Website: apple
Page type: customer-info-address
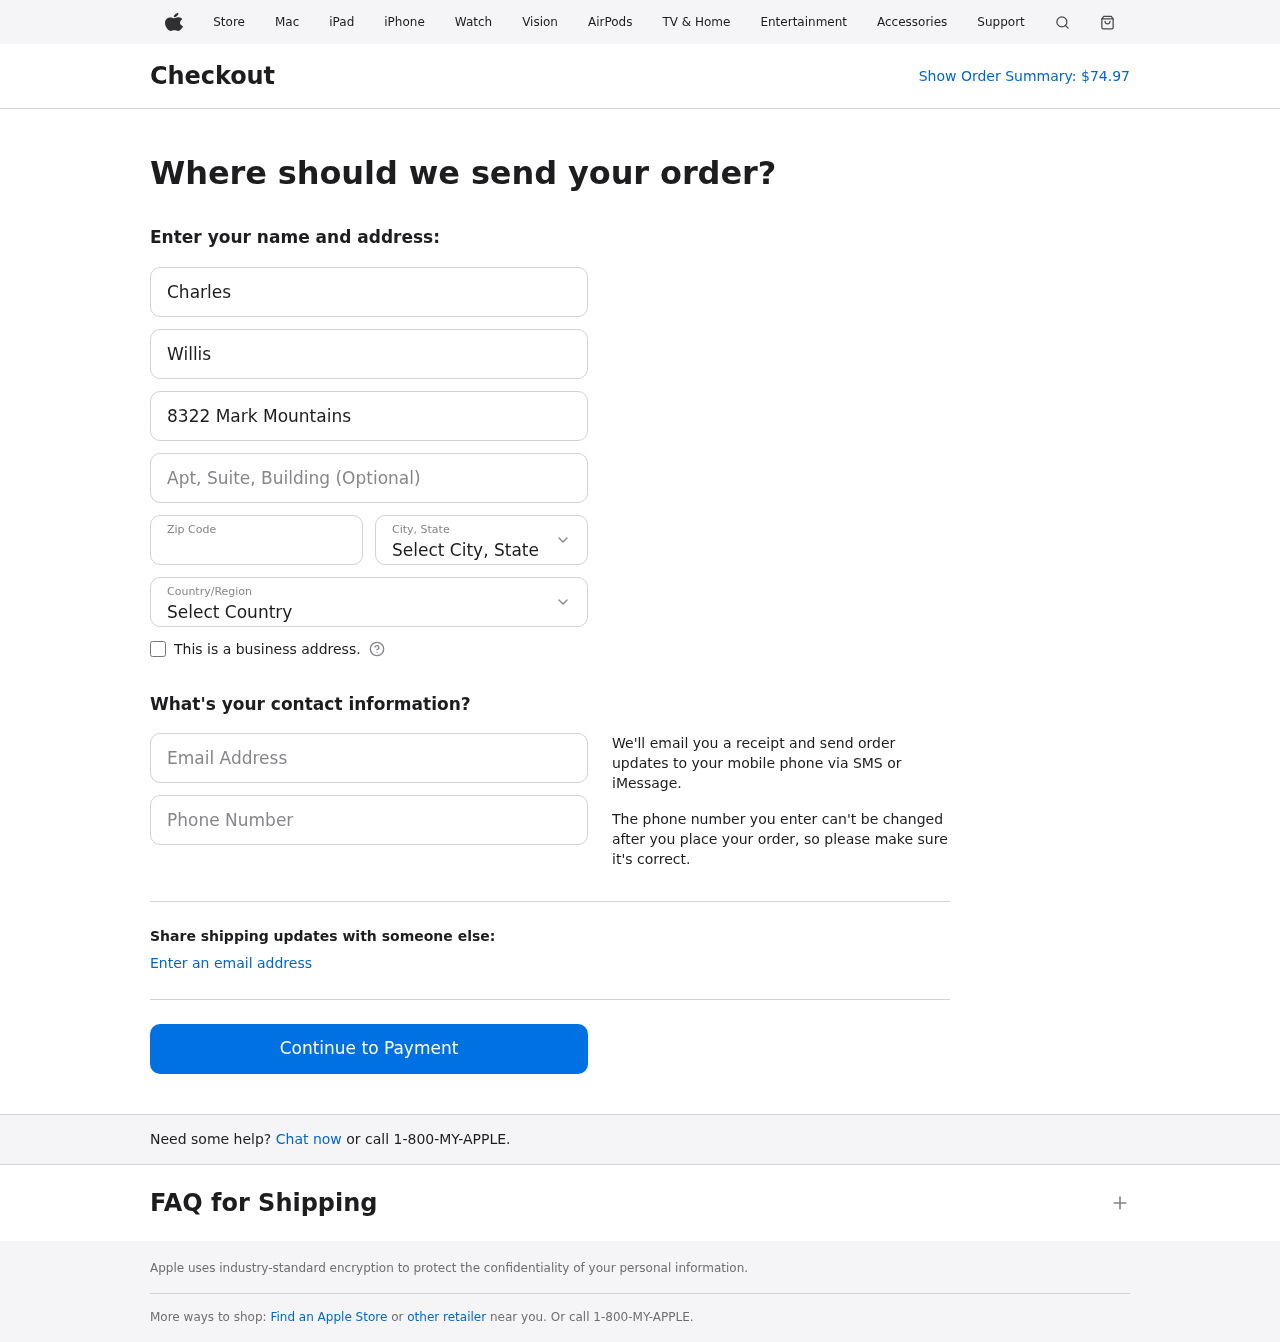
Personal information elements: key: PII_CITY_STATE
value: East Shari, PA
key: PII_COUNTRY
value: United States
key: PII_EMAIL
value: charles_willis@gmail.com
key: PII_FIRSTNAME
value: Charles
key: PII_LASTNAME
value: Willis
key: PII_PHONE
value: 7319434392
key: PII_POSTCODE
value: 45882
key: PII_STREET
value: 8322 Mark Mountains
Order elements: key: ORDER_TOTAL
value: $74.97